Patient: sex M, age 51
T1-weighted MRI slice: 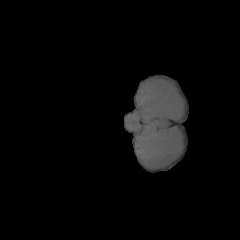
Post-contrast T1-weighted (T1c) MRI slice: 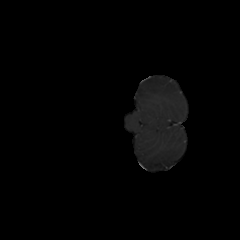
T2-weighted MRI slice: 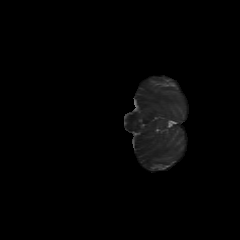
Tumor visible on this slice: no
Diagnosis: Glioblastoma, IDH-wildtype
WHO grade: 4